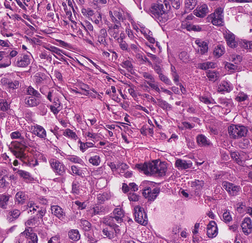
Tumor epithelial tissue: yes
Tumor-associated stroma tissue: yes
Normal tissue: no